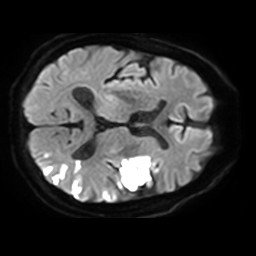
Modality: TRACE
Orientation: axial
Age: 71
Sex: male
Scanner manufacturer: philips
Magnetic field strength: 3 T
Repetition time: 3.753 s
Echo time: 0.06011 s